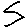
Label: zigzag